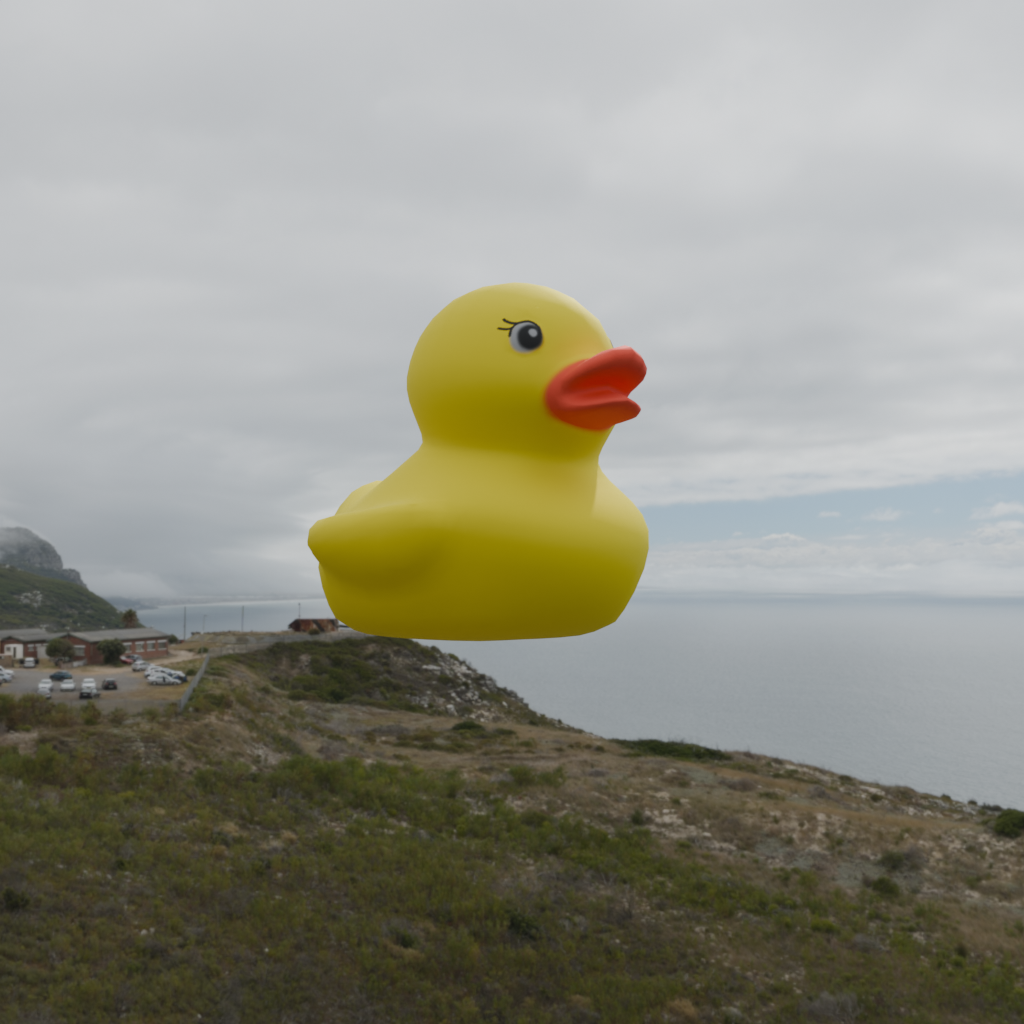
an image of a yellow rubber duck seen from <front_right> rocky landscape with a cloudy view of the sea.